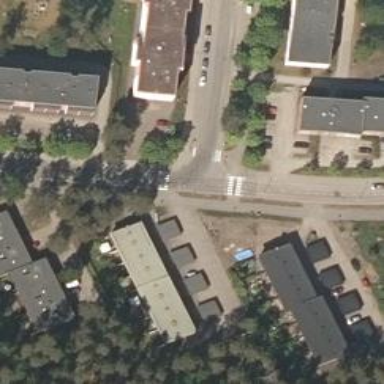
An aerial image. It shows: Asphalt cycleway with uncontrolled zebra crossing.